Question: I can't seem to get my code to work the way I want. I'm attempting to format charts on a page with JSF templates. I'm using JSF2.0, NetBeans 6.9.1, GlassFish 3.0.1 with Mojarra 2.0.3, and PrimeFaces 2.2. For the template I am using . I have placed the charts into dashboard panels. The charts themselves show up, but I cannot modify their size, or display the piechart legends. I have put the the style and script tags, shown in the documentation and showcase, on the main template page where the other css references are located. I've used this code:
'''
<style type="text/css">
.chartClass {
width: 250px;
height: 145px;
}
</style>
<script type="text/javascript">
var piechartStyle = {
padding:20,
legend: {
display: "right",
spacing:10
}
};
</script>
'''
On the template client page, where I display the charts, this is the code I've used:
'''
<ui:define name="main_base_content">
<h:form>
<p:dashboard id="board" model="#{dashboardBean.model}">
<p:panel id="receipts_chart" header="Receipts Chart" toggleable="true" toggleSpeed="200">
<p:pieChart model="#{receiptsChartBean.model}" styleClass="piechartStyle" />
</p:panel>
<p:panel id="shipments_chart" header="Shipments Chart" toggleable="true" toggleSpeed="200">
<p:pieChart model="#{shipmentsChartBean.model}" styleClass="piechartStyle" />
</p:panel>
<p:panel id="receipts_graph" header="Receipts Graph" toggleable="true" toggleSpeed="200">
<p:lineChart model="#{receiptsChartBean.lineModel}" var="line" titleX="Date" titleY="Number of Receipts">
<p:chartSeries label="Receipts" value="#{line.receipts}" />
</p:lineChart>
</p:panel>
<p:panel id="shipments_graph" header="Shipments Graph" toggleable="true" toggleSpeed="200">
<p:lineChart model="#{shipmentsChartBean.lineModel}" var="line" titleX="Date" titleY="Number of Shipments">
<p:chartSeries label="Receipts" value="#{line.receipts}" />
</p:lineChart>
</p:panel>
<p:panel id="volume_received_graph" header="Volume Received - Graph" toggleable="true" toggleSpeed="200">
<p:stackedColumnChart model="#{shipmentsChartBean.stackModel}" var="stack" titleX="Date" titleY="Receipts by Weight">
<p:chartSeries label="Customer1" value="#{stack.stackedShipments}" />
<p:chartSeries label="Customer2" value="#{stack.stackedShipments}" />
<p:chartSeries label="Customer3" value="#{stack.stackedShipments}" />
<p:chartSeries label="Customer4" value="#{stack.stackedShipments}" />
</p:stackedColumnChart>
</p:panel>
<p:panel id="weight_received_graph" header="Weight Received - Graph" toggleable="true" toggleSpeed="200">
<p:stackedColumnChart model="#{receiptsChartBean.stackModel}" var="stack" titleX="Date" titleY="Receipts by Weight">
<p:chartSeries label="Customer1" value="#{stack.stackedReceipts}" />
<p:chartSeries label="Customer2" value="#{stack.stackedReceipts2}" />
<p:chartSeries label="Customer3" value="#{stack.stackedReceipts3}" />
<p:chartSeries label="Customer4" value="#{stack.stackedReceipts4}" />
</p:stackedColumnChart>
</p:panel>
</p:dashboard>
</h:form>
</ui:define>
'''
The charts are filled with dummy data. They display, but the skinning is not working. I looked at the page with Firebug and see that despite setting the width and height of charts to 250px and 145px respectively, they remain at the default values.

I'm not sure where I've gone wrong. Do charts not work in layouts and/or dashboards? Oh, I've also tried putting the .chartClass into the cssLayout.css document - that did not work either.
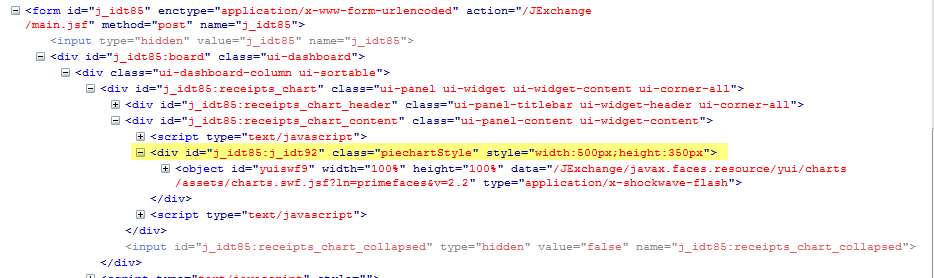
Answer: I figured out how to re-size the charts, and it has nothing to do with
'''
<style type="text/css">
.chartClass {
width: 250px;
height: 145px;
}
</style>
'''
I just used the "height" and "width" attributes of the different chart tags. NOTE: for the pie chart tags, only the width seems to work. If I add in the height attribute the chart won't show. That's okay though, because the width attribute seems to re-size the whole chart proportionately (which makes sense if you think about it - its a circle). For the other chart types I used both the height an width tags.
I would still like to use the code shown above to resize all charts at the same time, but I'll work with what I've got.